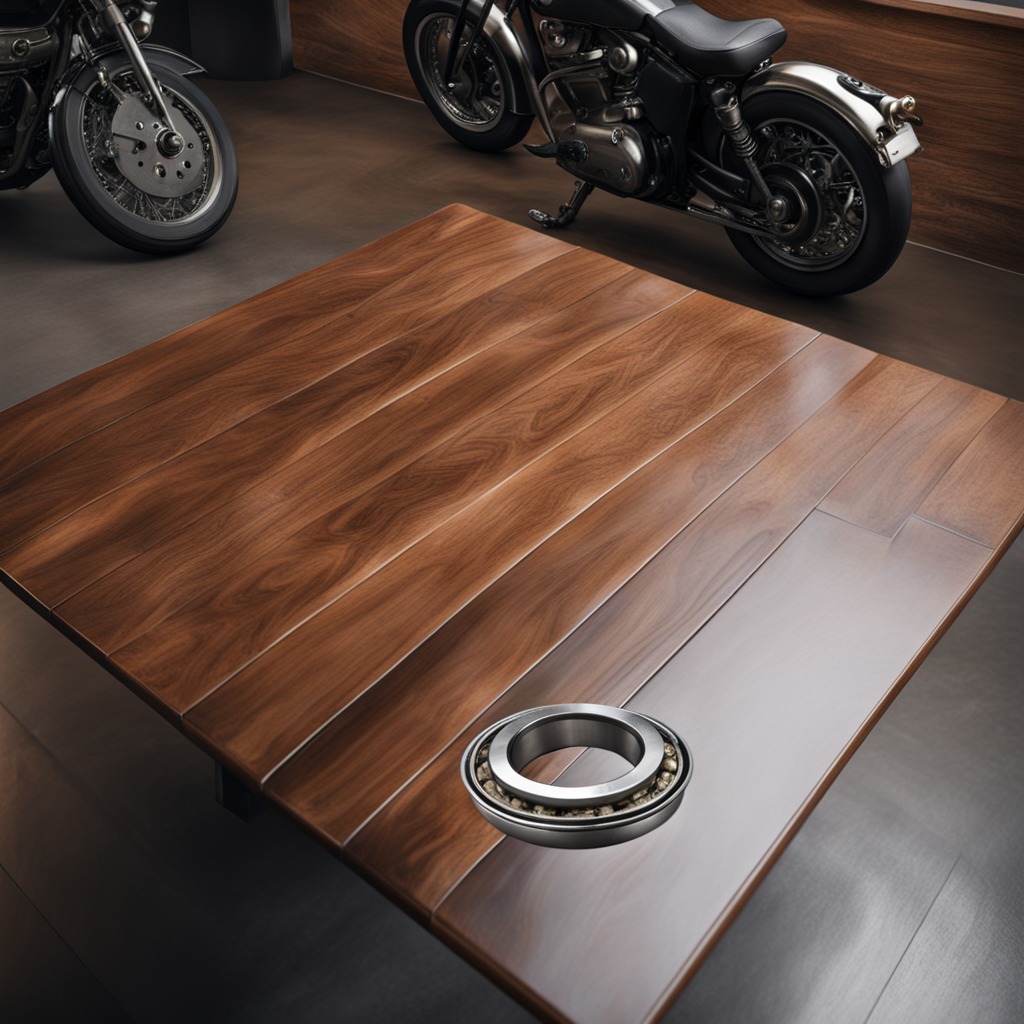
A metal ball bearing is lying on an oil-spilled wooden table in a vintage motorcycle garage.